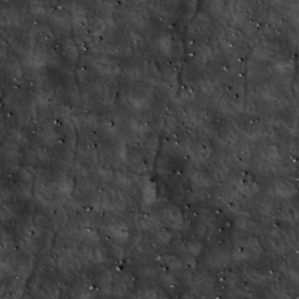
Label: non_frost